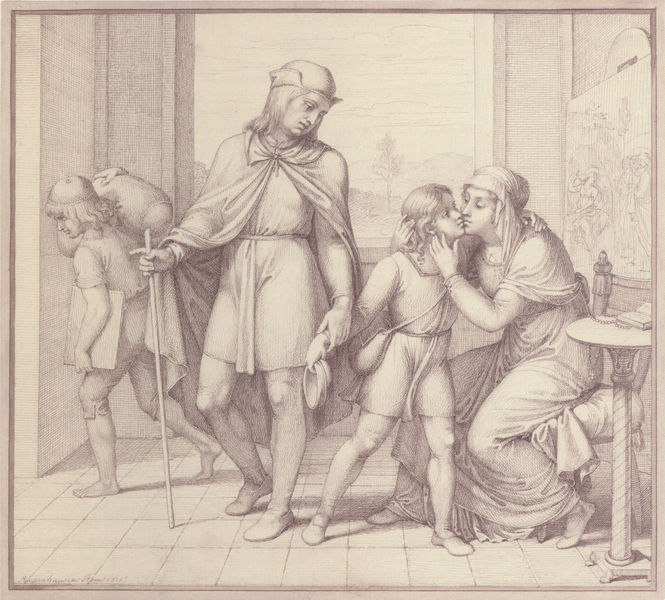
Titel: Der Abschied des jungen Raffael von seiner Mutter
Künstler: Franz Riepenhausen
Standort: Hamburg
Institution: Kunsthalle
Schlagwörter: baum, dunkel, gemälde, mann, schatten, umhang, weiß, landschaft, menschen, sitzen, fenster, finger, frau, grau, haar, hell, hintergrund, hut, kleid, licht, nase, raum, schwarz, skizze, stuhl, szene, tisch, tür, zeichnung, zimmer, ausblick, gürtel, haus, tuch, haube, malerei, kappe, mütze, mützen, wand, barock, diener, falten, geschichte, schüssel, stein, tragen, bild, hände, innenraum, natur, boden, figur, gewand, haare, interieur, mantel, sitzend, eltern, familie, gewänder, kind, mutter, vater, knopf, renaissance, schultern, arbeit, genre, kinder, müller, sack, stock, statue, beine, aussicht, kuss, küssen, italien, pflaster, schuhe, stab, studie, jungen, bündel, gepäck, grafik, graphik, bank, kopftuch, gris, homme, staffelei, tischchen, faltenwurf, junge, barfuss, fugen, beruf, knabe, buch, abschied, wandern, schwarz weiß, radierung, stich, fliesen, bleistift, beutel, tasche, entwurf, karte, handwerk, ostern, reise, wanderer, mittelalter, mappe, aufbruch, wanderstab, wanderstock, femme, kupferstich, rosenkranz, hirte, träger, rennaissance, arbre, sohn, auferstehung, wanderung, robe, meister, spielzeug, knecht, skupltur, lehre, gebetbuch, enfant, fenêtre, dessin, heiligenfigur, adieu, cape, wanderschaft, baton, tableau, table, geänder, séparation, lehrling, staender, sac, voyage, figurine, baiser, abschiedskuss, abshied, mülle, abschcied, soulier, cahier, bisou, lehrzeit